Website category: game
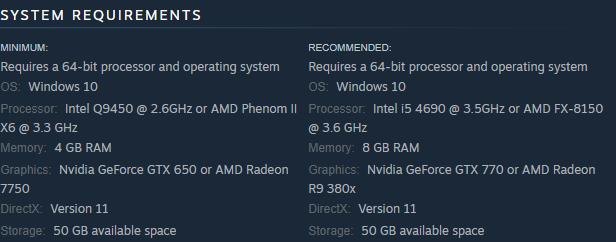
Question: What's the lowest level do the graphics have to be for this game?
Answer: Nvidia GeForce GTX 650 or AMD Radeon 7750

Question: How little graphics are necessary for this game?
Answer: Nvidia GeForce GTX 650 or AMD Radeon 7750

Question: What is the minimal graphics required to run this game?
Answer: Nvidia GeForce GTX 650 or AMD Radeon 7750

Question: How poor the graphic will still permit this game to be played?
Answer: Nvidia GeForce GTX 650 or AMD Radeon 7750

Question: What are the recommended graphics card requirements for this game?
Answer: Nvidia GeForce GTX 770 or AMD Radeon R9 380x

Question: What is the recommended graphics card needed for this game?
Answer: Nvidia GeForce GTX 770 or AMD Radeon R9 380x

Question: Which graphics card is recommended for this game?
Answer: Nvidia GeForce GTX 770 or AMD Radeon R9 380x

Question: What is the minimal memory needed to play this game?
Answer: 4 GB RAM

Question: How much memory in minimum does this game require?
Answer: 4 GB RAM

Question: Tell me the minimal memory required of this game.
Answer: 4 GB RAM

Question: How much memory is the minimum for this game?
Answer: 4 GB RAM

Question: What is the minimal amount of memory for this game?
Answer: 4 GB RAM

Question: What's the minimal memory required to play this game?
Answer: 4 GB RAM

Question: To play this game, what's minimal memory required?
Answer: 4 GB RAM

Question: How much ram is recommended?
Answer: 8 GB RAM

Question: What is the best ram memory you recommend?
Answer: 8 GB RAM

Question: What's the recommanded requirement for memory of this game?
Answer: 8 GB RAM

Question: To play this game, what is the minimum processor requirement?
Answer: Intel Q9450 @ 2.6GHz or AMD Phenom II X6 @ 3.3 GHz

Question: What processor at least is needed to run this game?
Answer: Intel Q9450 @ 2.6GHz or AMD Phenom II X6 @ 3.3 GHz

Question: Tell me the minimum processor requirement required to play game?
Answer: Intel Q9450 @ 2.6GHz or AMD Phenom II X6 @ 3.3 GHz

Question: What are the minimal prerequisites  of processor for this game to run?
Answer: Intel Q9450 @ 2.6GHz or AMD Phenom II X6 @ 3.3 GHz

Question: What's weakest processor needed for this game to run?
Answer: Intel Q9450 @ 2.6GHz or AMD Phenom II X6 @ 3.3 GHz

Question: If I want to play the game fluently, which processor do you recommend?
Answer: Intel i5 4690 @ 3.5GHz or AMD FX-8150 @ 3.6 GHz

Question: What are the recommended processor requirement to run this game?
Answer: Intel i5 4690 @ 3.5GHz or AMD FX-8150 @ 3.6 GHz

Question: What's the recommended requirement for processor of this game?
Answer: Intel i5 4690 @ 3.5GHz or AMD FX-8150 @ 3.6 GHz

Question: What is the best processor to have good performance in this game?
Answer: Intel i5 4690 @ 3.5GHz or AMD FX-8150 @ 3.6 GHz

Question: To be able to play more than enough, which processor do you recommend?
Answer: Intel i5 4690 @ 3.5GHz or AMD FX-8150 @ 3.6 GHz